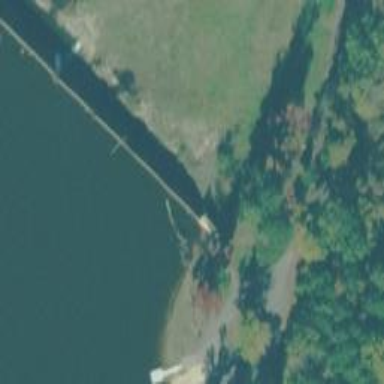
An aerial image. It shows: Dam along waterway.